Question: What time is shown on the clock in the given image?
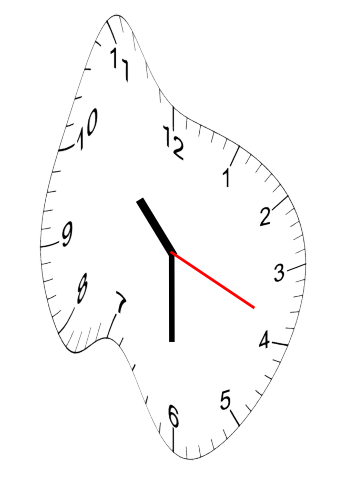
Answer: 10:30:19